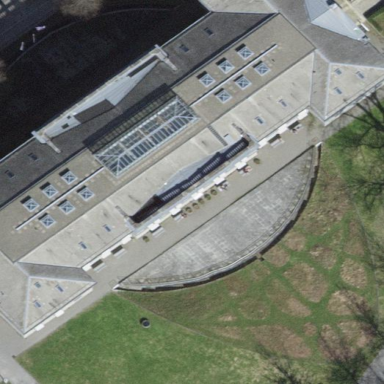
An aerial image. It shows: Public building that is museum.